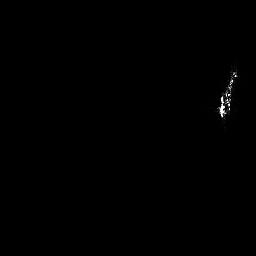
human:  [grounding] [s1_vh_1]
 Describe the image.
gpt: In the satellite image, there is  <ref>1 medium ship </ref> <box>[[83, 24, 92, 46, 0]]</box> located at right.